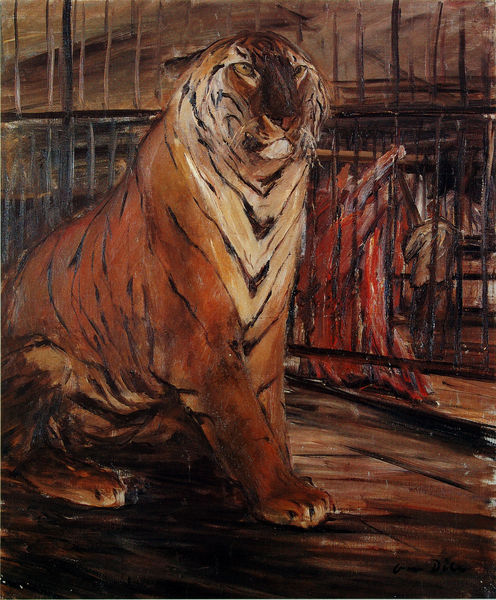
Titel: Tiger im Zoo
Künstler: Otto Dill
Standort: Stuttgart
Institution: Kunsthaus Bühler
Schlagwörter: dunkel, weiß, braun, grau, orange, schwarz, rot, tier, tiere, porträt, gitter, boden, realismus, haltung, steifen, streifen, katze, stolz, gefangen, zirkus, tierpark, zoo, manege, stäbe, gefährlich, stark, käfig, süss, raubkatze, tatze, tiger, wildkatze, gehege, heger, pfleger, rilke